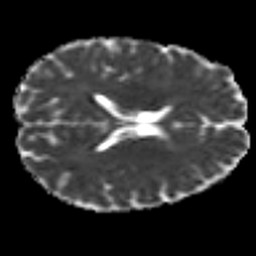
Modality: MD
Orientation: axial
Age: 32
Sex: male
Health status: ill
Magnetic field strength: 3 T
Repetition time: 8.4 s
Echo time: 0.0926 s